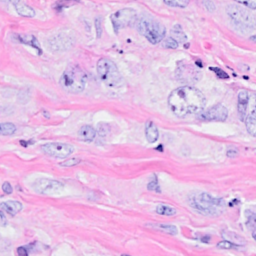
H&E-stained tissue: Breast